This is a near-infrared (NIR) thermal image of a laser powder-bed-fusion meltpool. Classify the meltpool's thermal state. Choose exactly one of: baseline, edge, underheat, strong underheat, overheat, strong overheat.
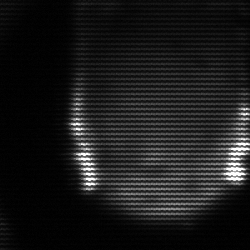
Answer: edge